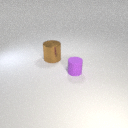
large brown metal cylinder behind small purple rubber cylinder